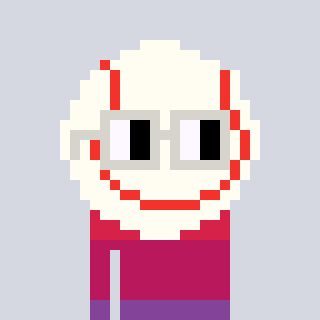
a pixel art character with square light gray glasses, a baseball ball-shaped head and a foggrey-colored body on a cool background